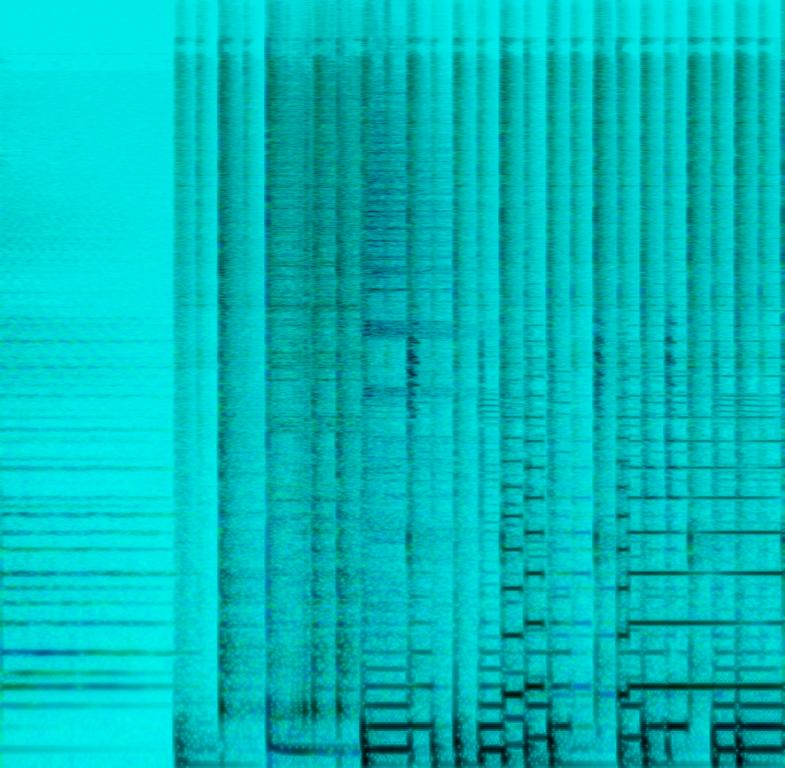
This is an instrument showcase jam. Different tracks are being played to show the features of a keyboard. Initially, there is a synth pad playing. Then, an acoustic sounding drum beat and a groovy bass line starts playing in the background of a brass sounding melody. The sounds are mostly generic. Parts of this recording could be sampled to be used in advertisement jingles.